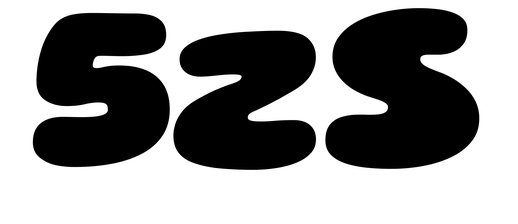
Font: Gluten_Black